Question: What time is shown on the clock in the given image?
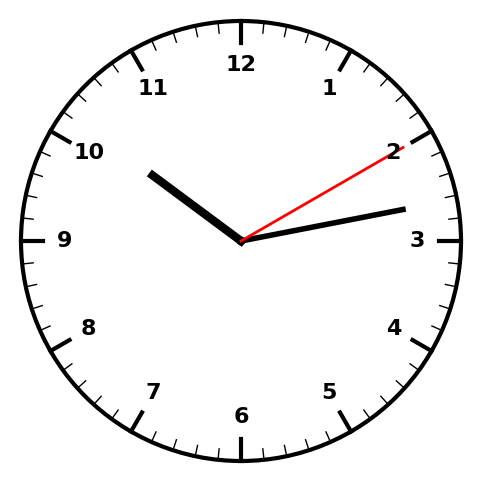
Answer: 10:13:10